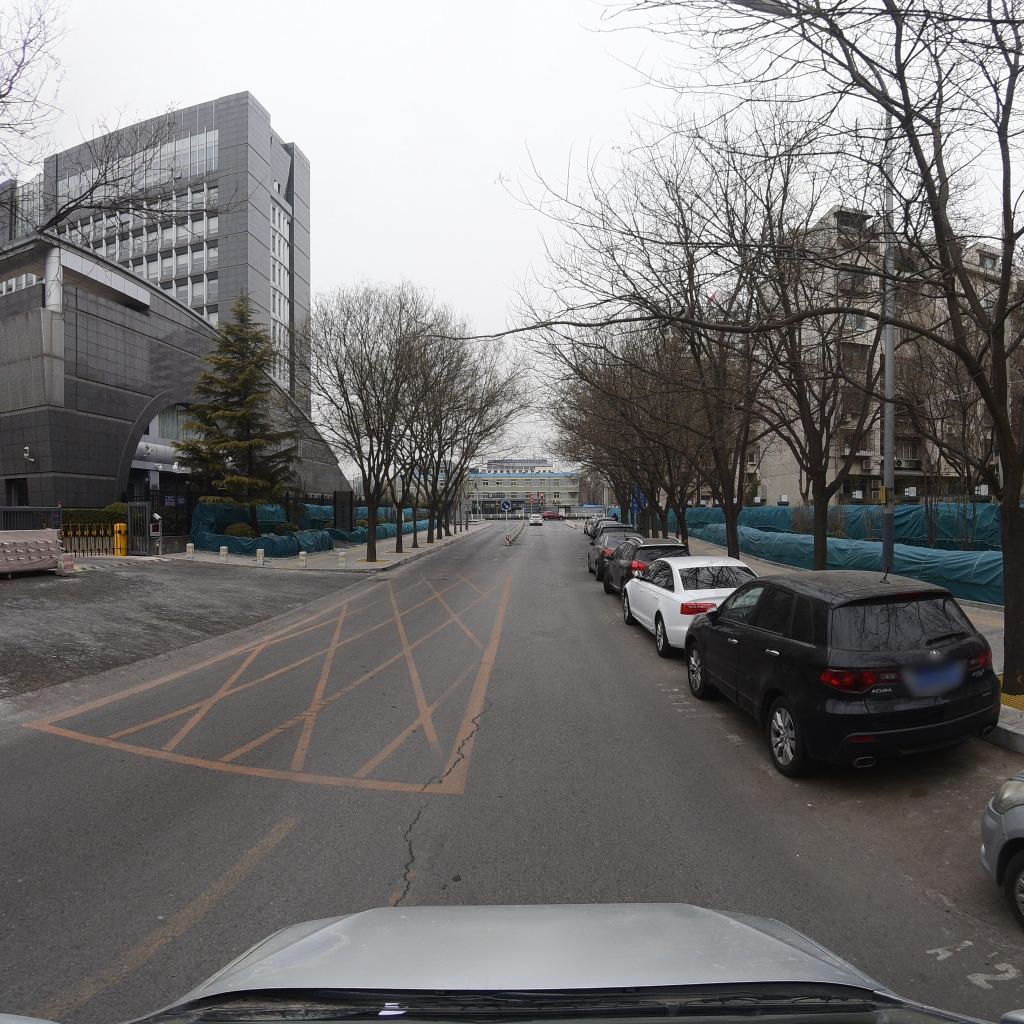
Region: Fengtai
Road damage annotations: longitudinal crack